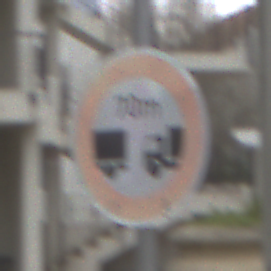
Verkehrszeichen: VerbotUnterschreitenMindestabstand
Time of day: Midday
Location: Outdoor (Urban)
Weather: Overcast
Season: NotSpecified
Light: Natural